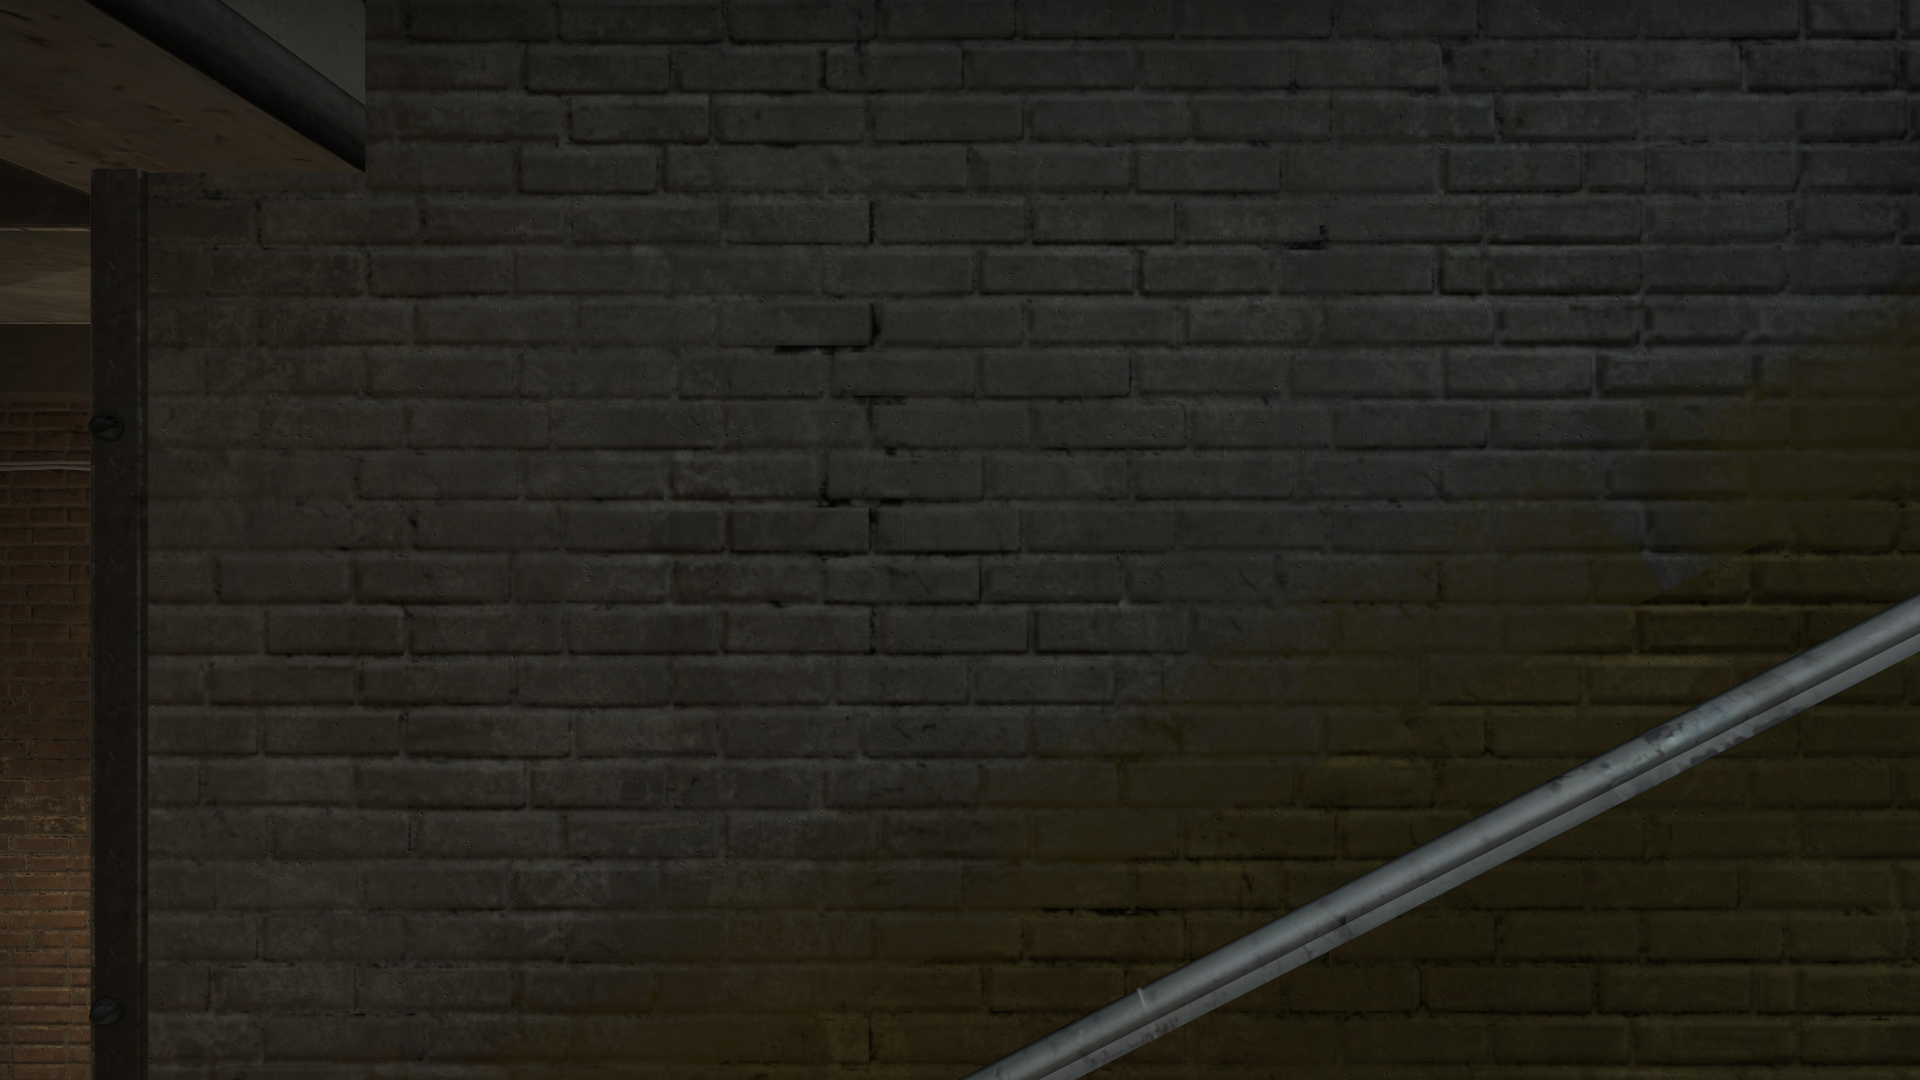
Map: de_train